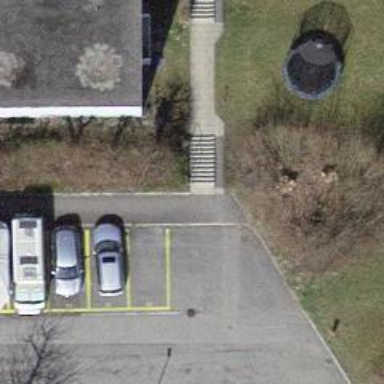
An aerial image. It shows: Pathway with cobblestone steps. There is no sidewalk along the road.